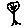
Label: tree